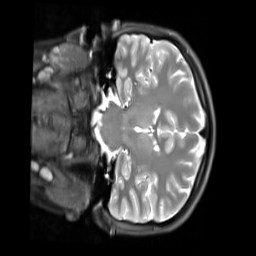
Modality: PDw
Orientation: coronal
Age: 22
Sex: female
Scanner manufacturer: siemens
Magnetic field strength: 3 T
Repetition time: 11.88 s
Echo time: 0.014 s